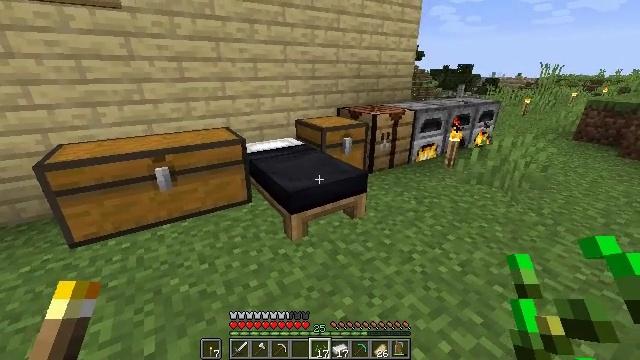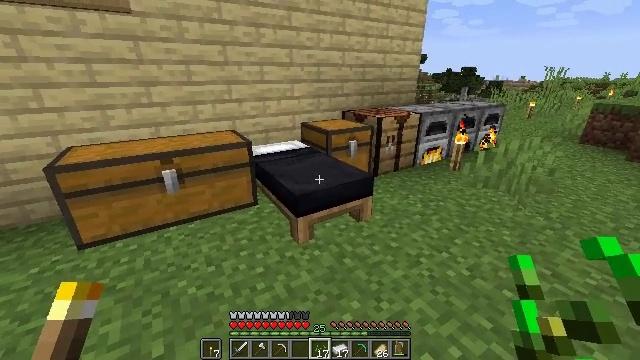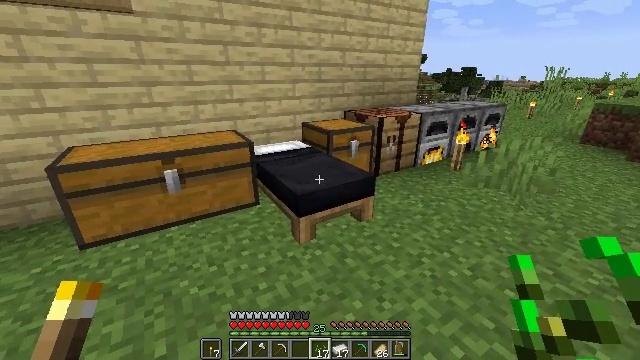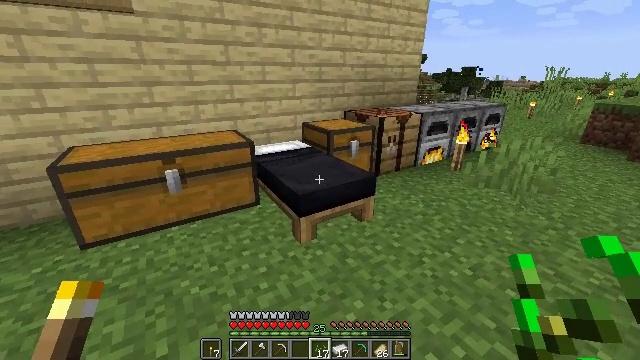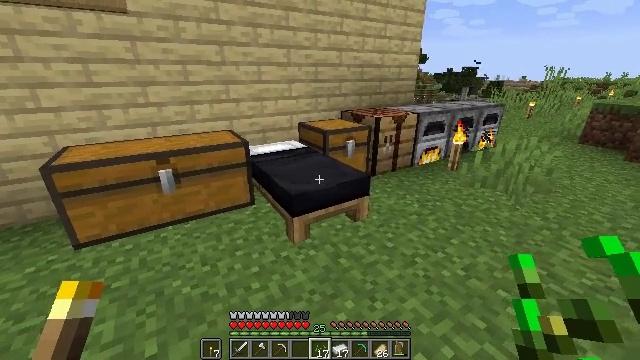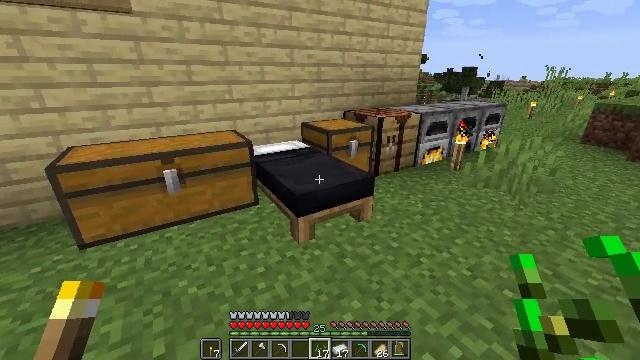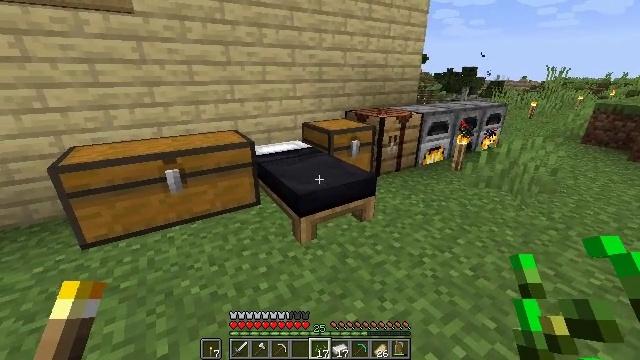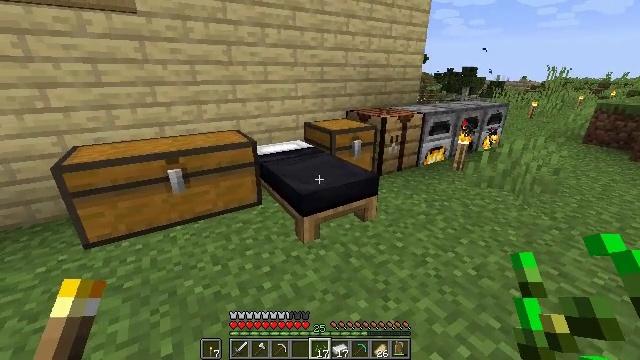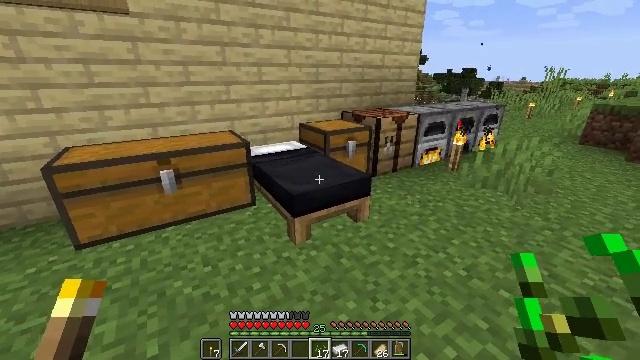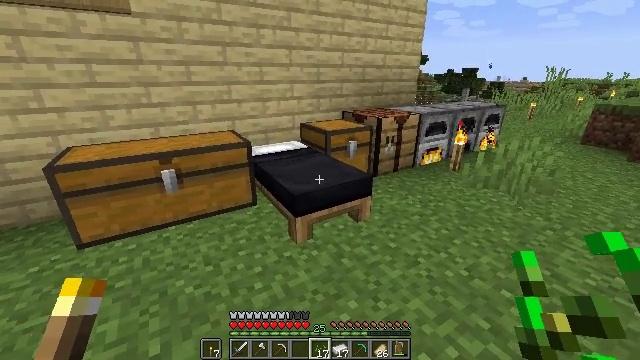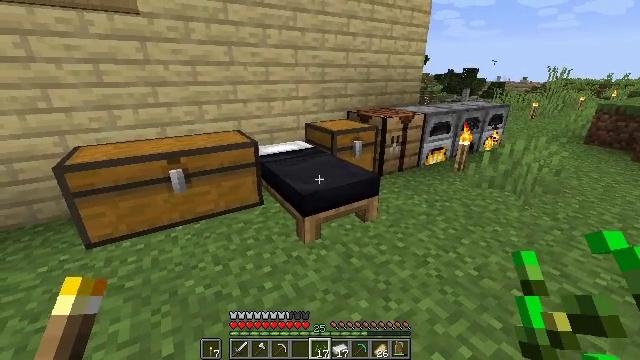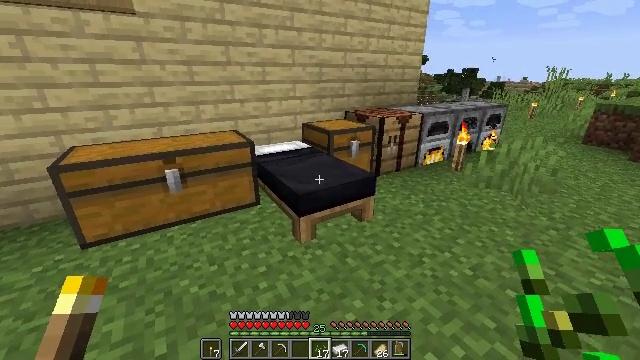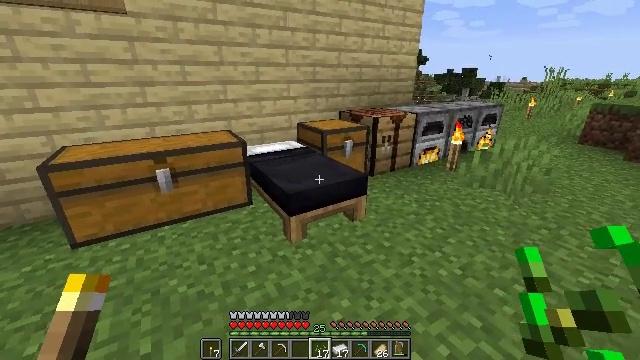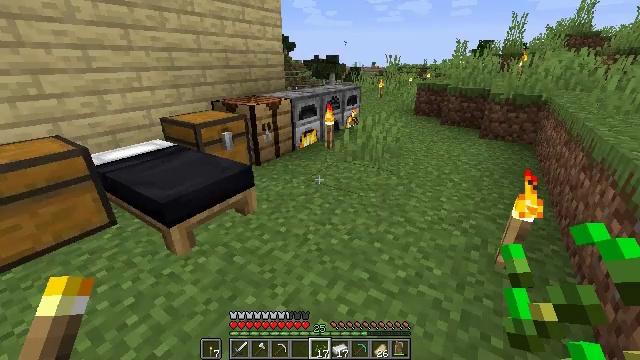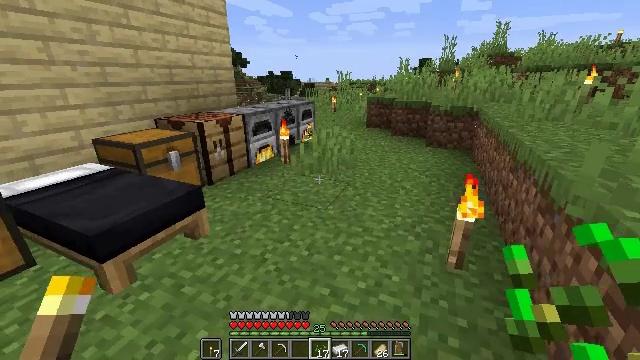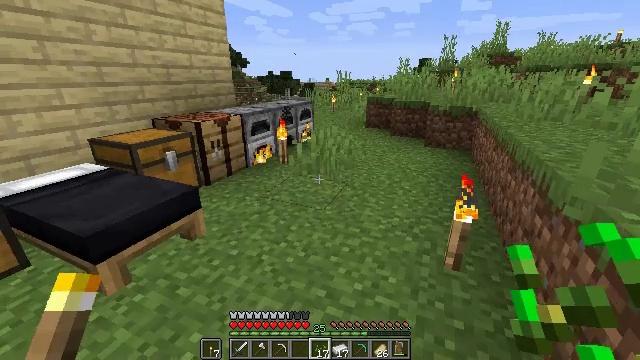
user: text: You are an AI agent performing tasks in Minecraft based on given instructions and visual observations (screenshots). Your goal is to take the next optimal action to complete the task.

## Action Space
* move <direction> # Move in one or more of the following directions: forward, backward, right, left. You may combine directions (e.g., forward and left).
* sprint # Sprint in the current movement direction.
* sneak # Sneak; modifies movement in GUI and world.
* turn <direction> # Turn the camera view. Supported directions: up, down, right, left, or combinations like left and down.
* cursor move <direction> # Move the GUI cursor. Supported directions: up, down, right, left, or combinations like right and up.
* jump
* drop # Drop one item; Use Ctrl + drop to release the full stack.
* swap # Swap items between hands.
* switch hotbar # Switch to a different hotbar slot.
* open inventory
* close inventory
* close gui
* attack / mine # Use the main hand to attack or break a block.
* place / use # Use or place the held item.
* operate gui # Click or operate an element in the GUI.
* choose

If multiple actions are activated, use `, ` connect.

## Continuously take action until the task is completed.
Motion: motion action
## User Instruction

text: Smelt gold to obtain a gold ingot.
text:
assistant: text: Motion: move left
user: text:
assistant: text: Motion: move left
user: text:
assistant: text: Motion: move right
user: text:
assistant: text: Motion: move right
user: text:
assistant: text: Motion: move left
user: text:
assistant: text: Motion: move left
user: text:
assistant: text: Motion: move right
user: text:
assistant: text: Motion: move right
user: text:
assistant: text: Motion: move left
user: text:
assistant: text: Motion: move left
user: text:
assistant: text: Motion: move right
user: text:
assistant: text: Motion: move right
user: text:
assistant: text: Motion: turn right and down
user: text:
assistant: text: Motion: turn right and up
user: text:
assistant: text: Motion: no_op
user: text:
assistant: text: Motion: no_op
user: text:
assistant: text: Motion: no_op
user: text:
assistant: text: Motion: no_op
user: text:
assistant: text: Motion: no_op
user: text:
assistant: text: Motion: no_op
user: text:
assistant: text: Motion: no_op
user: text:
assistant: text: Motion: no_op
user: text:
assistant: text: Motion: no_op
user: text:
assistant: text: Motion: no_op
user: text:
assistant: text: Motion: no_op
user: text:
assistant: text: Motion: no_op
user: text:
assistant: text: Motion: no_op
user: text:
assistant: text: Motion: no_op
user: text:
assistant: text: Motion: no_op
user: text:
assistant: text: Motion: no_op